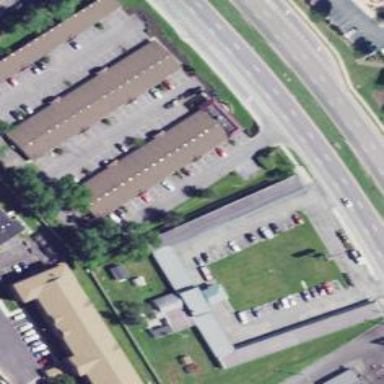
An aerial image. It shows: Parking space.